Interaction volume radius: 10 \u00c5
Interaction volume height: 15 \u00c5
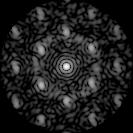
Disorder parameter: 0.509